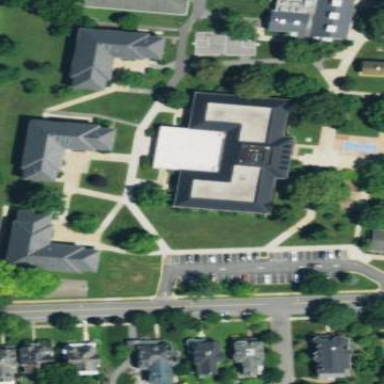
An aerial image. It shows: School building.